Question: may be this question be unrelated to stackoverflow . but this is my problem and i do not know the syntax .
with this query i select the persons who had transactions by their date time .
this is my query

i want to write query that select the their first TransactionsTimeStamp?
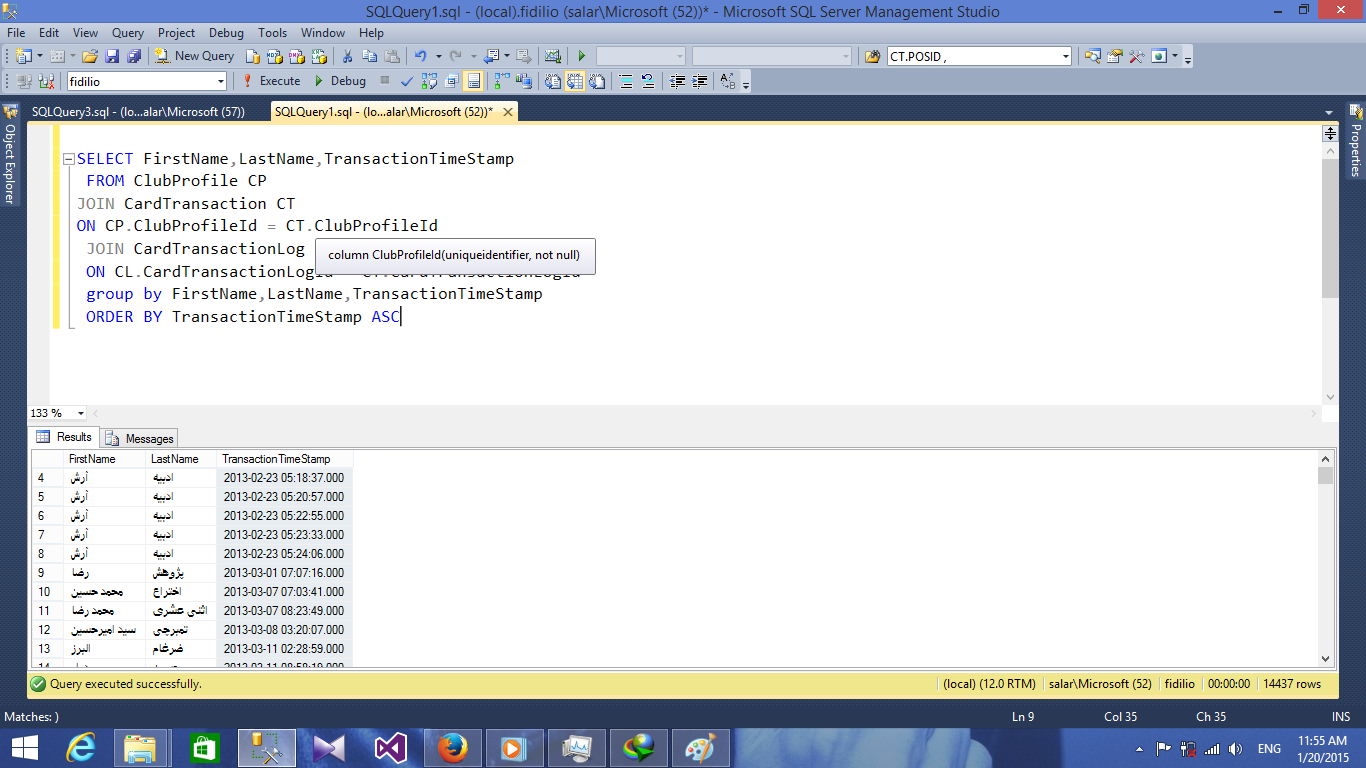
Answer: I assume that you are looking for ranking functions like <URL>:
'''
WITH CTE AS
(
SELECT ..., RN = ROW_NUMBER() OVER (PARTITION BY FirstName, LastName
ORDER BY TransactionsTimeStamp ASC)
FROM dbo.TableName ... (join tables here)
)
SELECT ....
FROM CTE
WHERE RN = 1
'''
'...' are the columns that you want to select, you can select all, as opposed to a 'GROUP BY'.
But if you just want to select the 'TransactionsTimeStamp'-column for every user:
'''
SELECT MIN(TransactionsTimeStamp) AS TransactionsTimeStamp, FirstName, LastName
FROM dbo.tableName ... (join tables here)
GROUP BY FirstName, LastName
'''